Question: I have a UIDatePicker which is showing date and time by default.. but i want it in the format of year month and date only.. how to achieve this? Like how it is show in this image

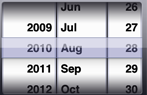
Answer: Set the datePickerMode property to UIDatePickerModeDate.